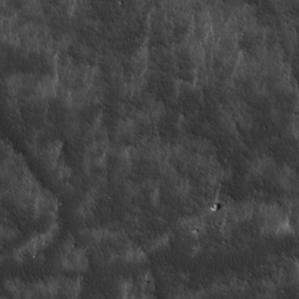
Label: non_frost